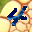
Label: 4